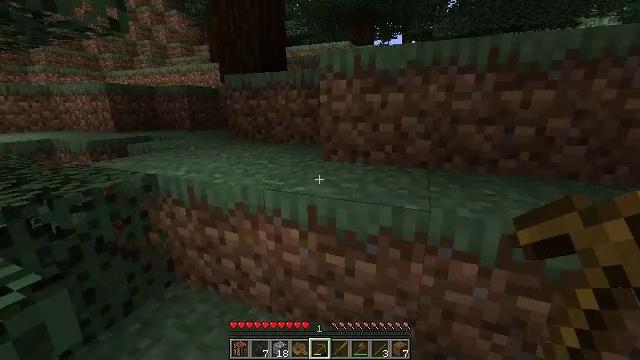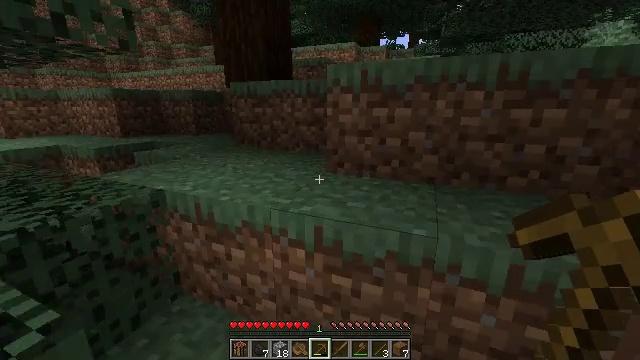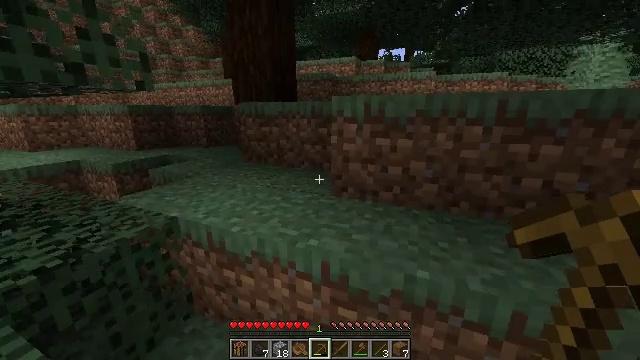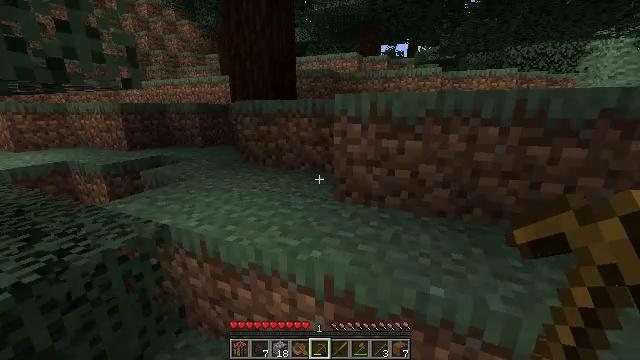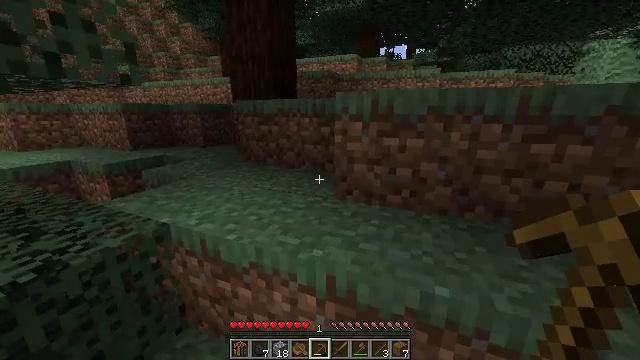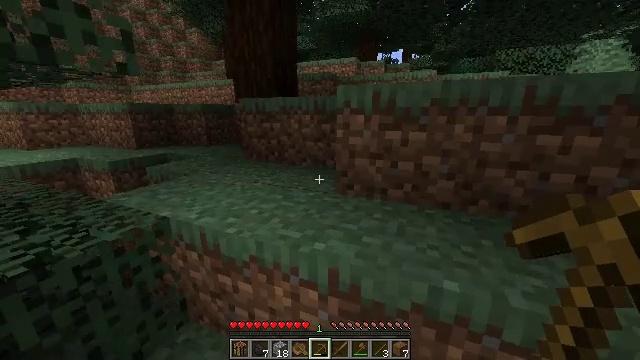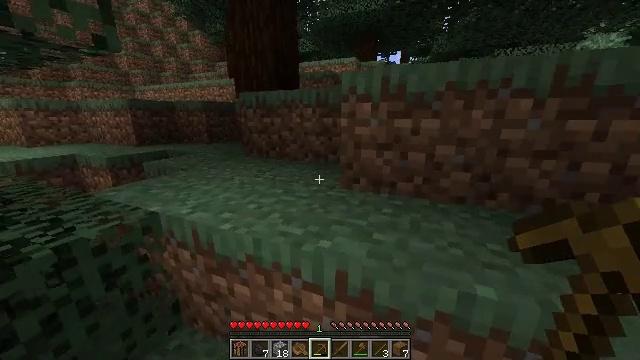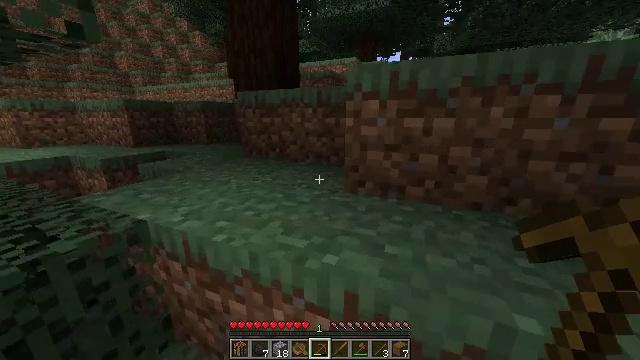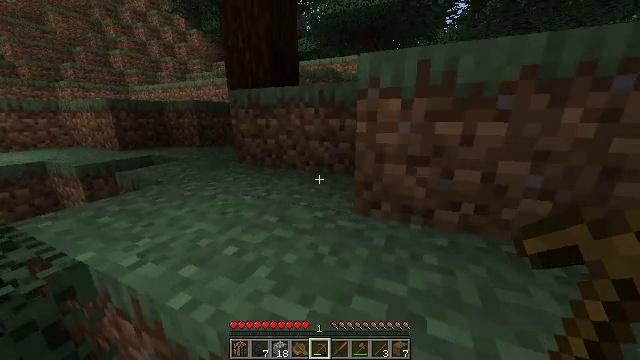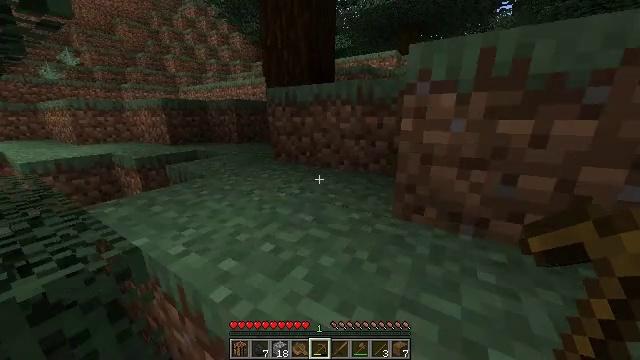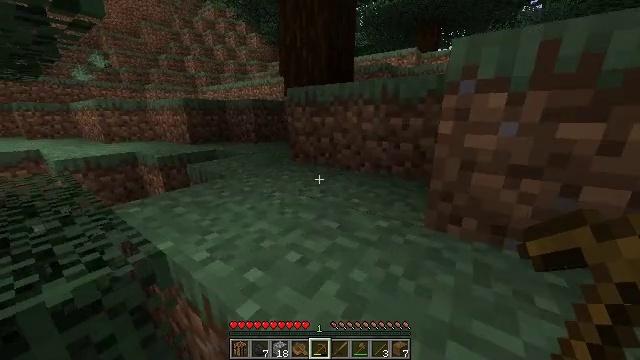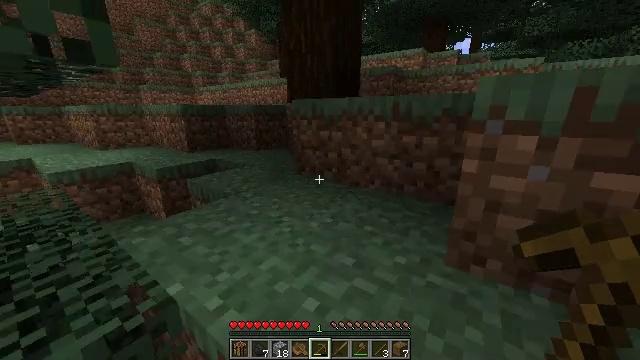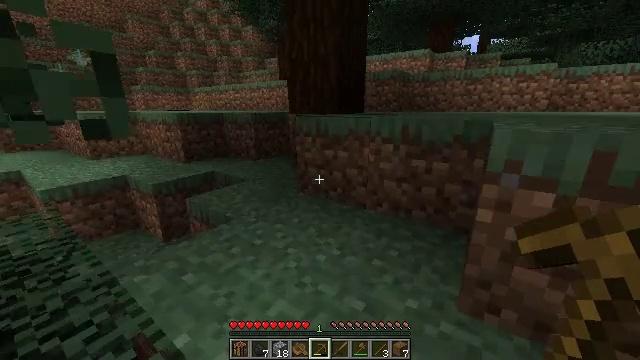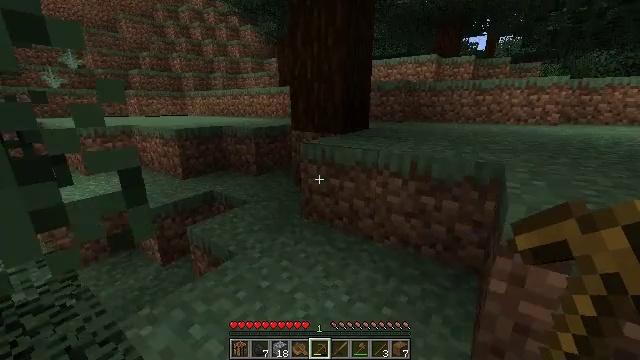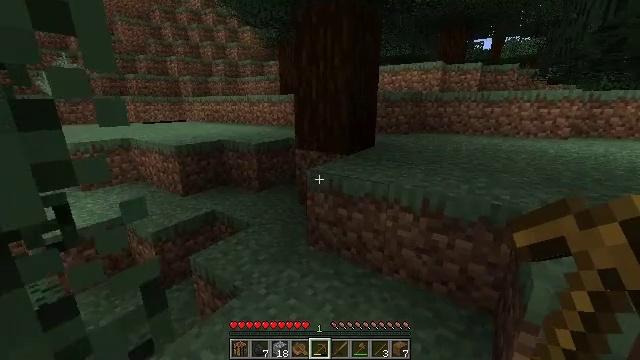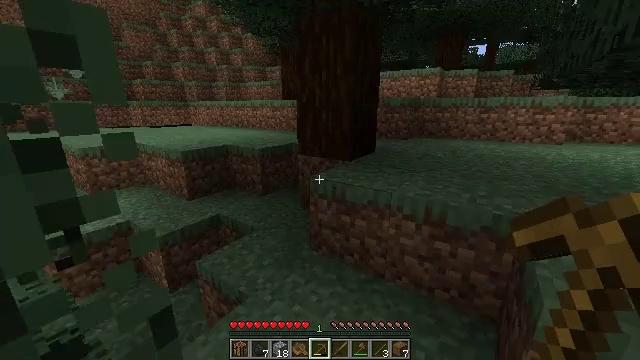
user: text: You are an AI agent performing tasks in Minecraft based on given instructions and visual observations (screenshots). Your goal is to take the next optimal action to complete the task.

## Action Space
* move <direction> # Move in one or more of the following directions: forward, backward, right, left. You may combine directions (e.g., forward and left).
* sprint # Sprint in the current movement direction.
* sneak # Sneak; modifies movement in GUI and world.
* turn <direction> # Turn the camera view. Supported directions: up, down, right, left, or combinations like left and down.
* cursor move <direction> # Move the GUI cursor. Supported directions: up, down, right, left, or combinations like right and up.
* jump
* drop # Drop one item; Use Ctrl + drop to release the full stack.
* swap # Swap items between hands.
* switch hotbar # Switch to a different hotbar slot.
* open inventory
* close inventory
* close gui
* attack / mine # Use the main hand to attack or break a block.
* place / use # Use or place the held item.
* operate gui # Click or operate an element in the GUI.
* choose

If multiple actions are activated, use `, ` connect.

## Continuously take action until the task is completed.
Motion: motion action
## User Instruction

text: Fish and kill the salmon.
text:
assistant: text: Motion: move forward, sprint, turn left, jump
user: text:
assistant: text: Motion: move forward, sprint, jump
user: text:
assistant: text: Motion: move forward, sprint, jump
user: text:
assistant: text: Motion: move forward, sprint
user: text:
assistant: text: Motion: move forward, sprint
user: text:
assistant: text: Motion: move forward, sprint
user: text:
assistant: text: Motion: move forward, sprint
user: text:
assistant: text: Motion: move forward, sprint
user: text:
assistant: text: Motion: move forward, sprint, turn left
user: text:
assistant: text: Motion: move forward, sprint, turn left
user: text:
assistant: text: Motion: move forward, sprint, jump
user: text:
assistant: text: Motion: move forward, sprint, jump
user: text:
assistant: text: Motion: move forward, sprint, jump
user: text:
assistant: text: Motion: move forward, sprint, jump
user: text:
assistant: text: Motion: move forward, sprint, jump
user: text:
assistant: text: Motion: move forward, sprint, jump
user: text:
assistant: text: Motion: move forward, sprint
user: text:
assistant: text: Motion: move forward, sprint
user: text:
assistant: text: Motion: move forward, sprint
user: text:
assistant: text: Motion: move forward, sprint
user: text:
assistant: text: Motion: move forward, sprint
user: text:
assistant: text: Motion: move forward, sprint, turn left
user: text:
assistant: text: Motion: move forward, sprint, turn left
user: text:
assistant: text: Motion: move forward, sprint, turn left
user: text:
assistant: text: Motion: move forward, sprint
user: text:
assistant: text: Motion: move forward, sprint
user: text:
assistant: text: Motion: move forward, sprint, jump
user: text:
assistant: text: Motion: move forward, sprint, jump
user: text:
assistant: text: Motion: move forward, sprint, jump
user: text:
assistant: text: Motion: move forward, sprint